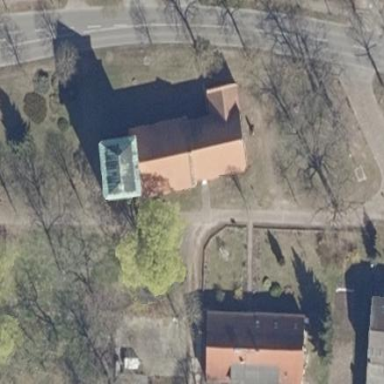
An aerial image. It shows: Building that serves as place of worship.